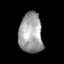
Tissue: lung
Cell type: T cells
Senescence score: 0.2168
Nuclear area (px): 928
Mean DAPI intensity: 159.289